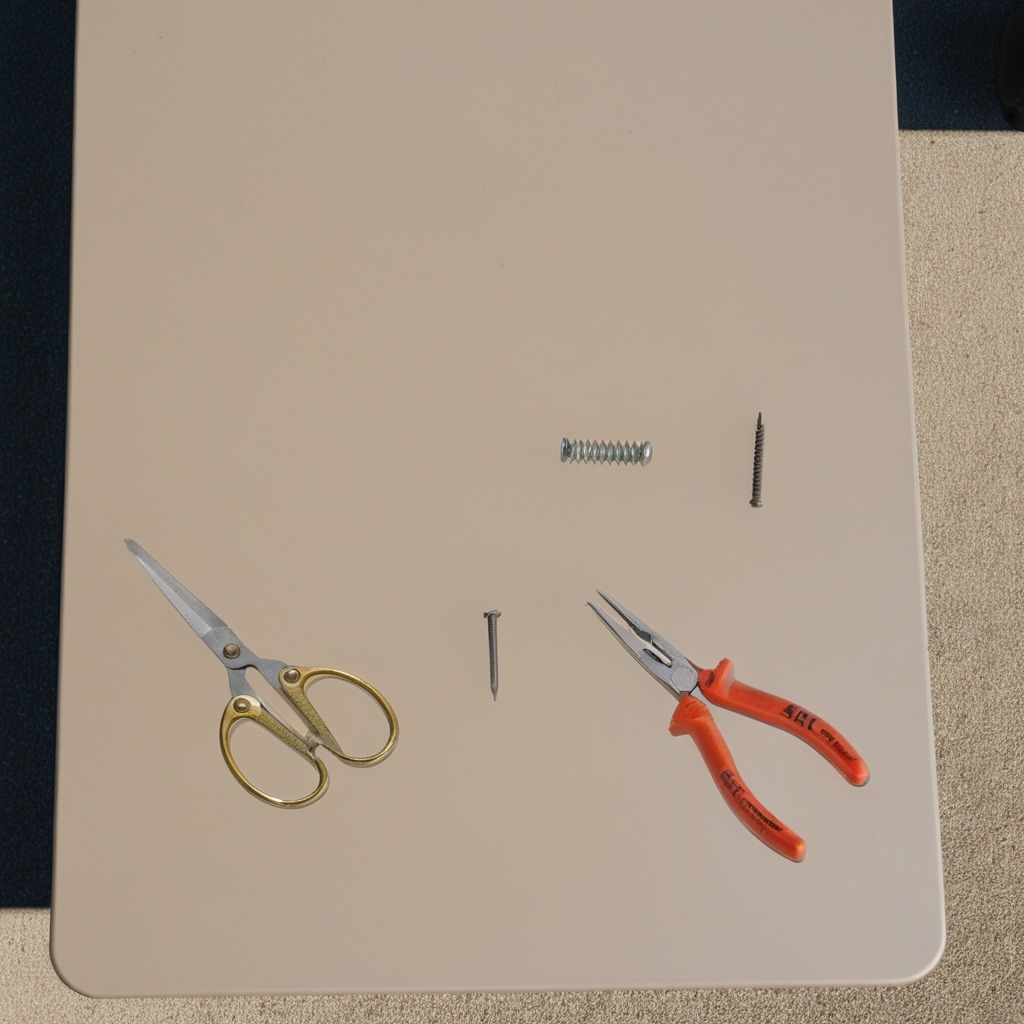
A metal machine screw, an iron nail, pliers, a coiled metal spring, and a pair of scissors are lying on the table.